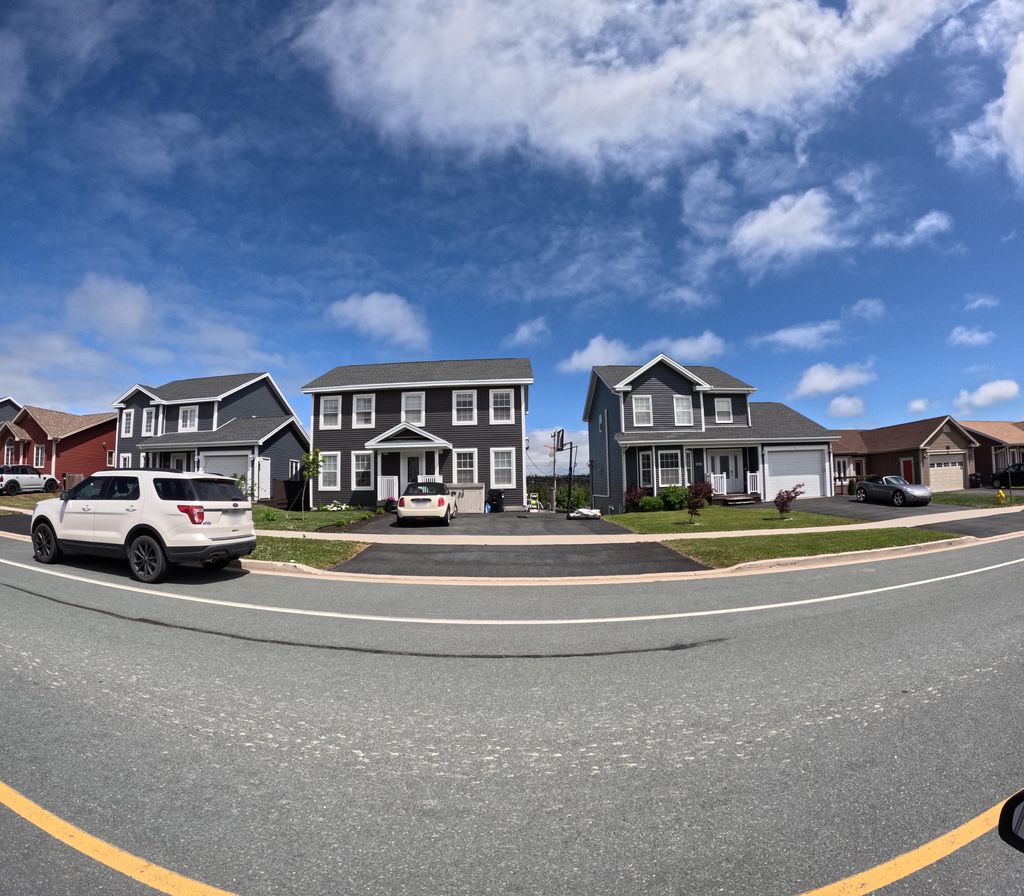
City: st_johns